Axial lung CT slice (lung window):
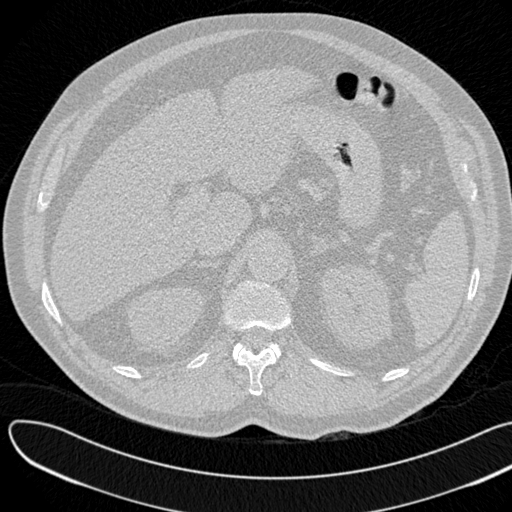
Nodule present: no